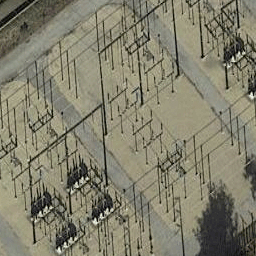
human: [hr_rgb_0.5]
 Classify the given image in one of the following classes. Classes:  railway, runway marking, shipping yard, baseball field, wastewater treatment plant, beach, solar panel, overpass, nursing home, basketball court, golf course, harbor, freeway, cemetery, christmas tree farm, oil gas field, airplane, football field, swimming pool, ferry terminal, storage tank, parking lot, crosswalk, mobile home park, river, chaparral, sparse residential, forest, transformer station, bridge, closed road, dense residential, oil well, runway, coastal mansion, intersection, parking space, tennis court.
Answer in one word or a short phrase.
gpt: transformer station